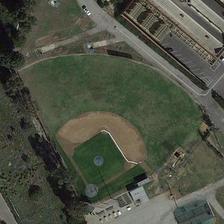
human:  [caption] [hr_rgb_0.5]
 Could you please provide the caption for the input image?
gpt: this fan-shaped baseball field is close the residential area nearby .

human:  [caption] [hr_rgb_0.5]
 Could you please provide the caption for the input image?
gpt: a baseball field is surrounded by green plants and several buildings .

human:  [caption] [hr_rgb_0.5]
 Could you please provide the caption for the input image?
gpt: a baseball field is next to several buildings .

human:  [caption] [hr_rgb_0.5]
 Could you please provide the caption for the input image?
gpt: a baseball field is near a line of green trees .

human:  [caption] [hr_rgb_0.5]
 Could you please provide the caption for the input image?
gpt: a baseball field is next to several buildings .